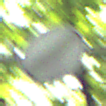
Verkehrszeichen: EndeSaemtlicherBegrenzungen
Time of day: MorningAfternoon
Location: Outdoor (RoadRail)
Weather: Clear
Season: NotSpecified
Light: Natural